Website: bh-photo
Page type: customer-info-address
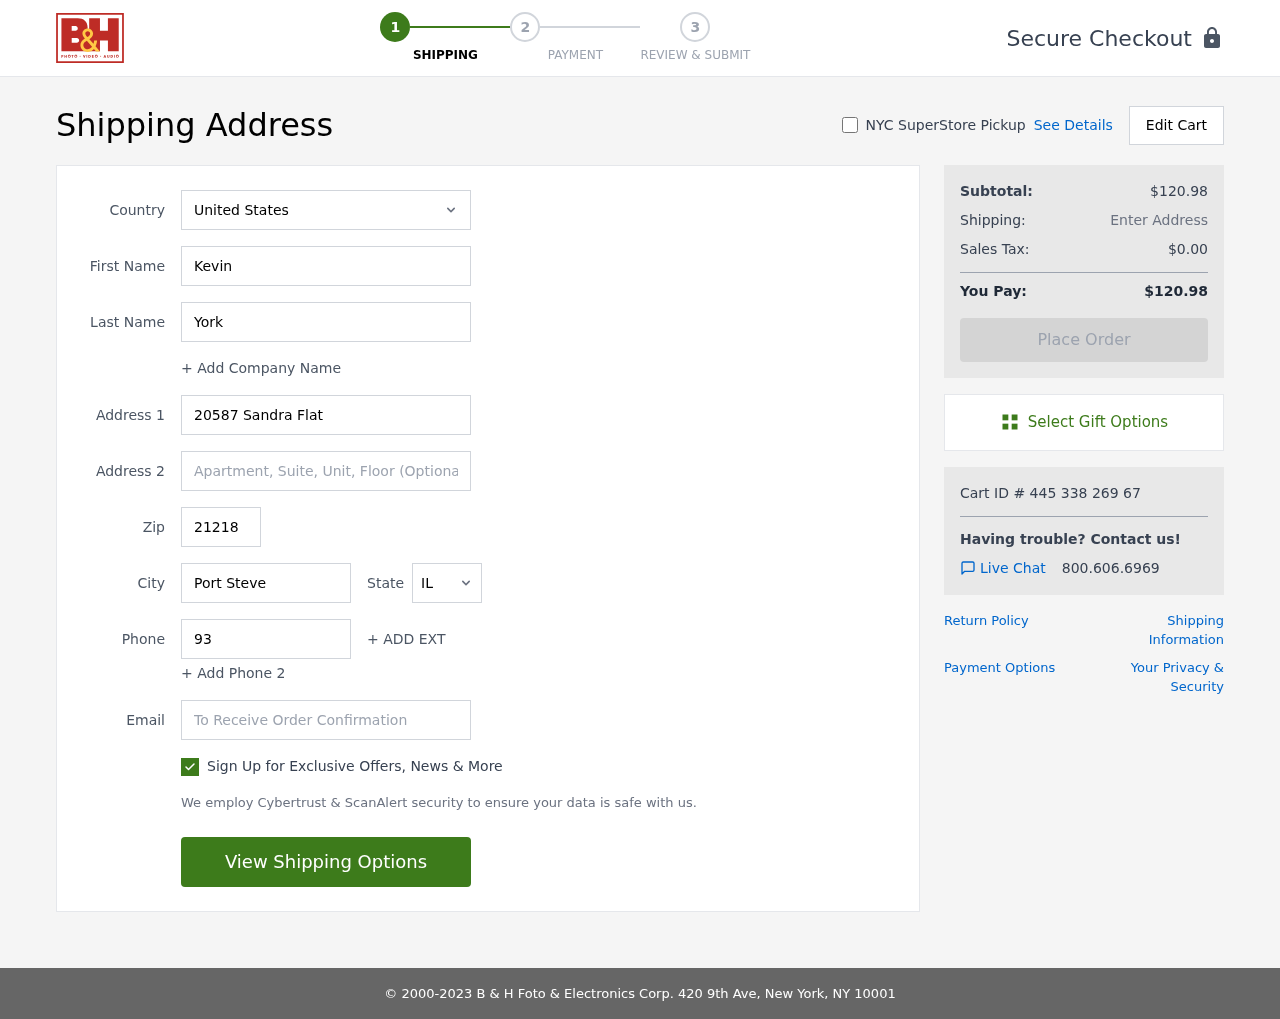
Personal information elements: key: PII_CITY
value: Port Steve
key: PII_COUNTRY
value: United States
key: PII_EMAIL
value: kyork@yahoo.com
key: PII_FIRSTNAME
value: Kevin
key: PII_LASTNAME
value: York
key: PII_PHONE
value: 9326150441
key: PII_POSTCODE
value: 21218
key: PII_STATE_ABBR
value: IL
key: PII_STREET
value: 20587 Sandra Flat
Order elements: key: ORDER_SUBTOTAL
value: $120.98
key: ORDER_TAX
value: $0.00
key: ORDER_TOTAL
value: $120.98
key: ORDER_ID
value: Cart ID # 445 338 269 67